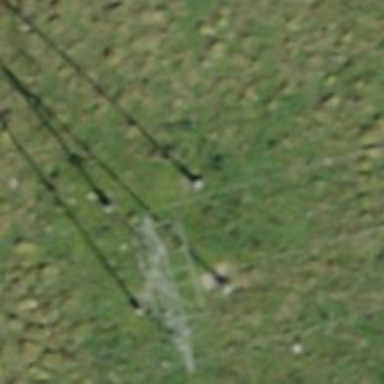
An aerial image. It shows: Power tower.